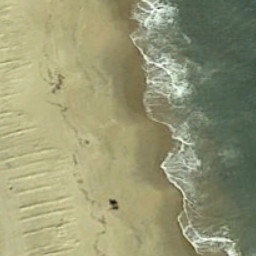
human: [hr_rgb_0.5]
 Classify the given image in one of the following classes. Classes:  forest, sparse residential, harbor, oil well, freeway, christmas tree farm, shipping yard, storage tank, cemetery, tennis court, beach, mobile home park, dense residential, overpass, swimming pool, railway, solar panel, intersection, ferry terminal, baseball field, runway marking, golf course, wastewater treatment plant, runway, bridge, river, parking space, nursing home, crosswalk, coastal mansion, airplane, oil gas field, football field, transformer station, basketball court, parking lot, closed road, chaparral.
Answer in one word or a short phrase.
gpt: beach